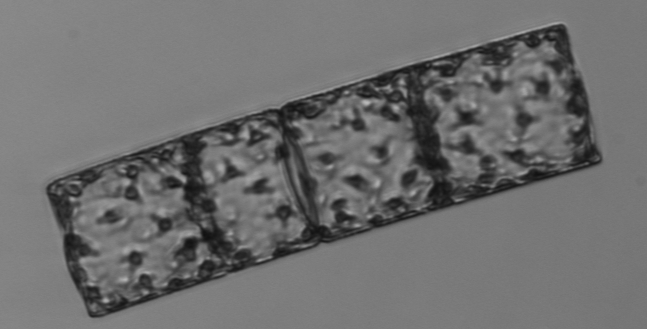
Label: Guinardia_flaccida